Field crop: maize
Growth stage: 2
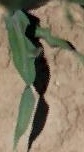
Species: maize